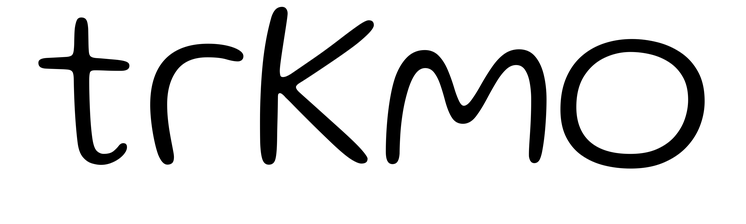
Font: Gluten_ExtraLight